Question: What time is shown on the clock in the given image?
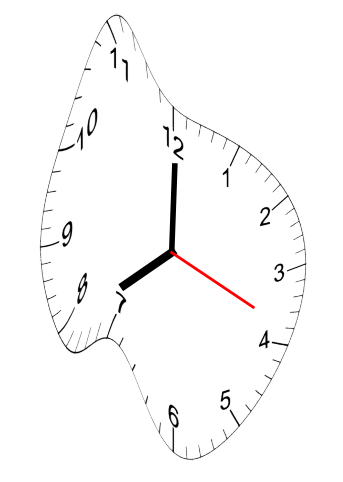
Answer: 08:00:19